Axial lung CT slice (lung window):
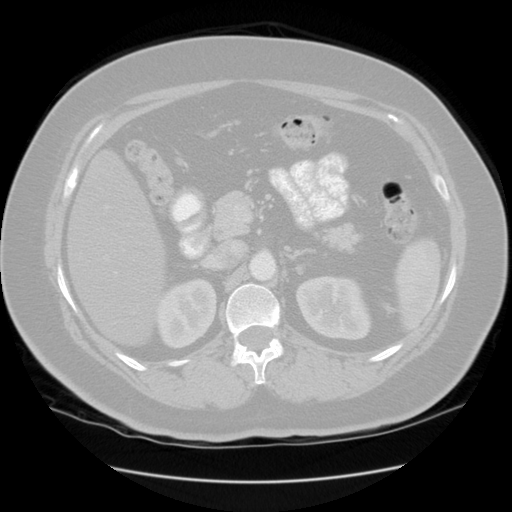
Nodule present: no